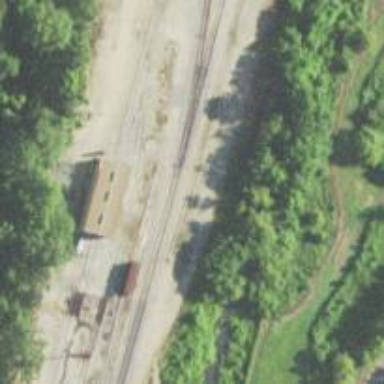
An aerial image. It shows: Railway track.